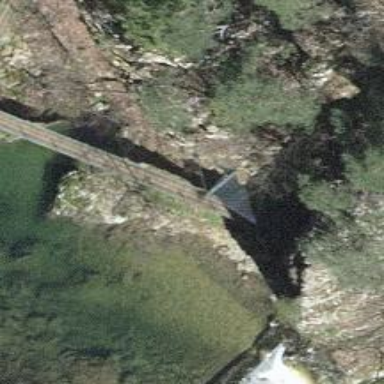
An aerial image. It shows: Path leading to bridge.